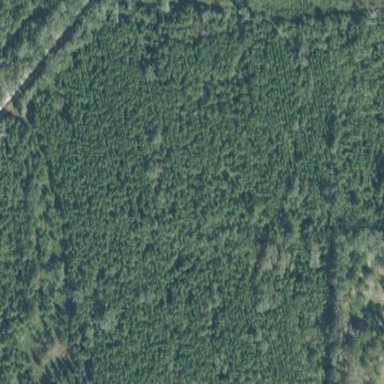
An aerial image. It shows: Forest with needle-leaved trees.